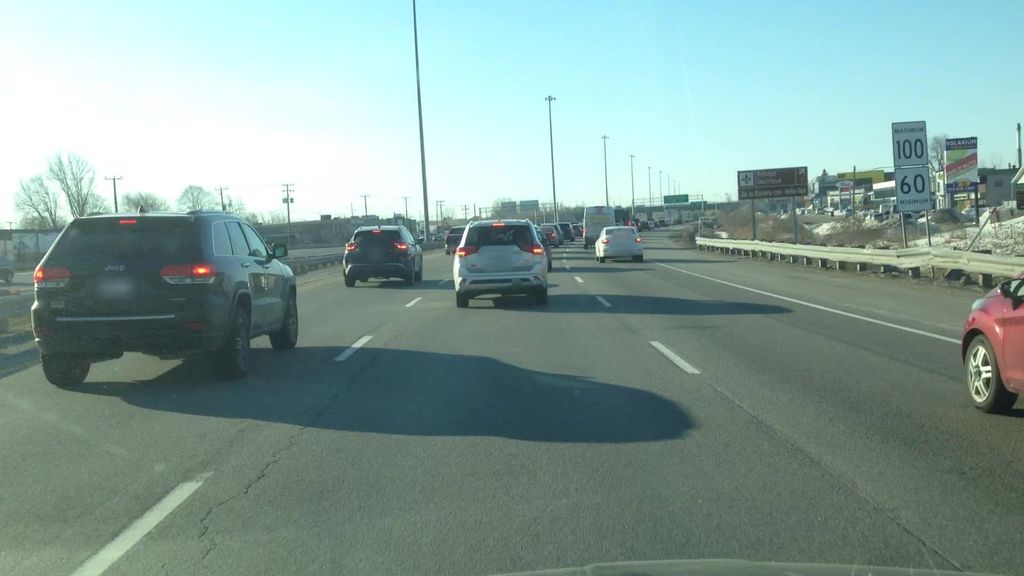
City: montreal